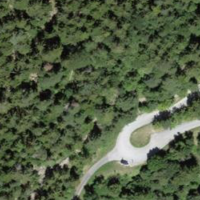
EUNIS habitat code: 43
Species observed at this site:
Equisetum arvense
Cephalanthera longifolia